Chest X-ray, AP view. Patient: 19 years old, sex F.
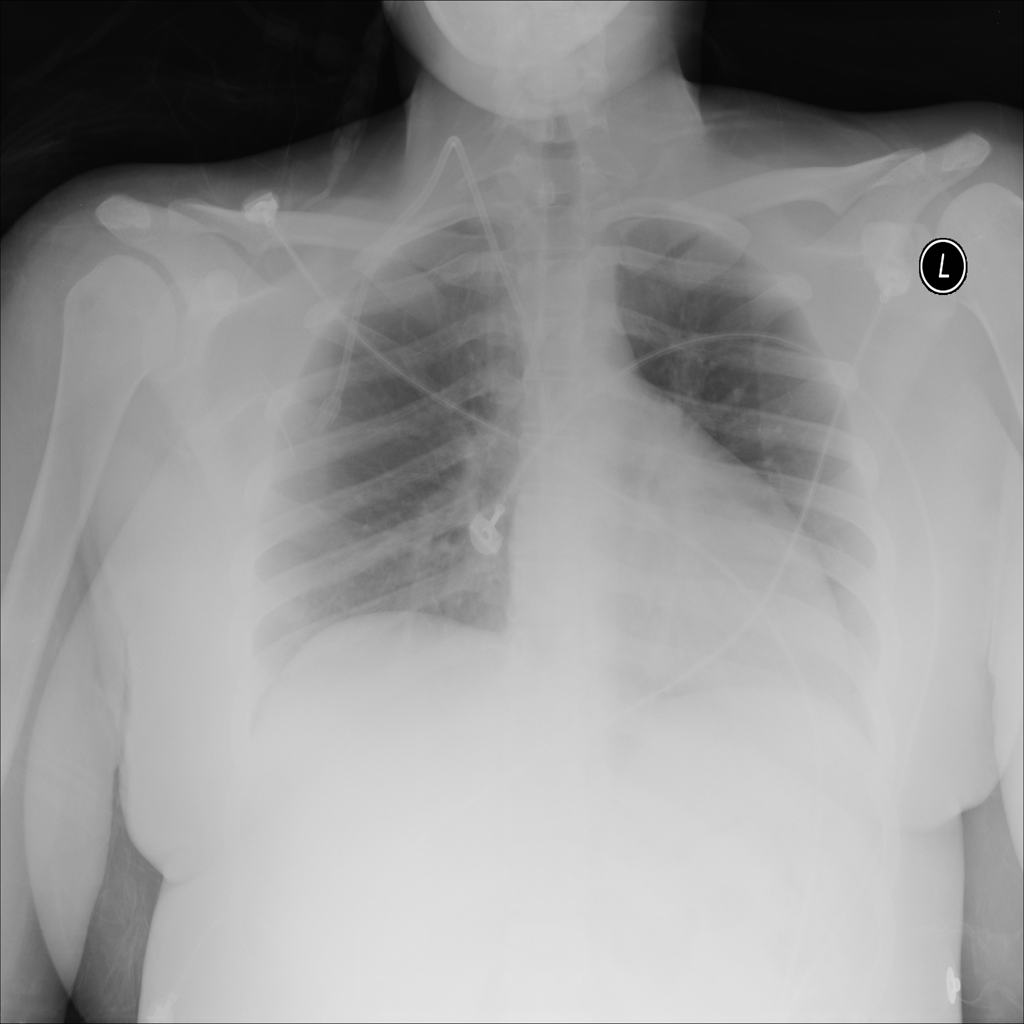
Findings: No Finding